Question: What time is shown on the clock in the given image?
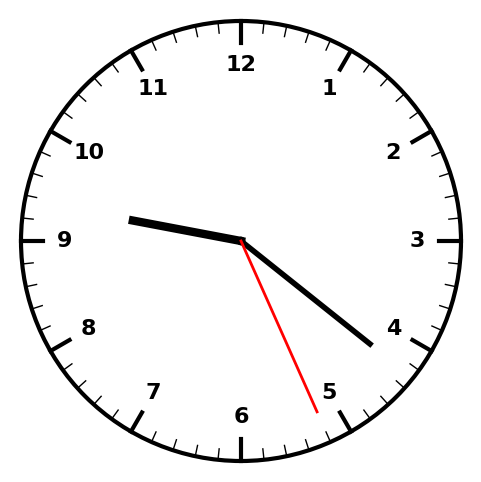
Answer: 09:21:26